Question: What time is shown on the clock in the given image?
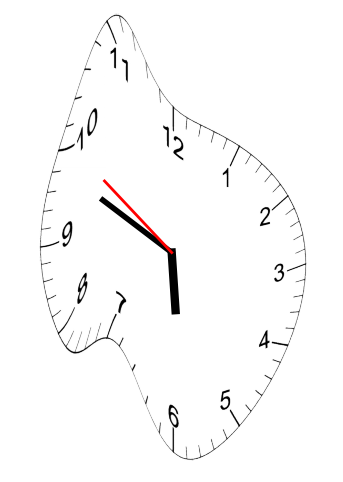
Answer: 05:48:50